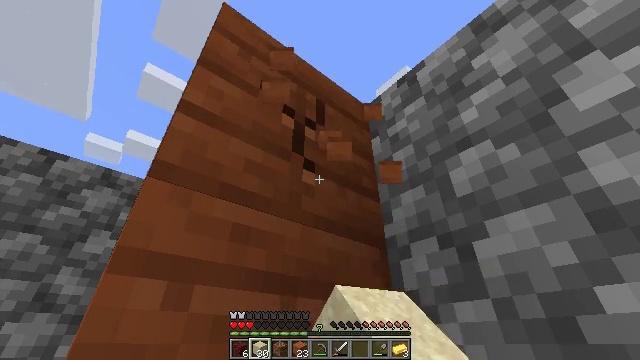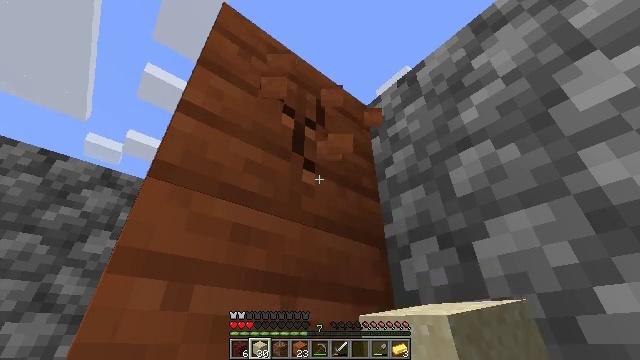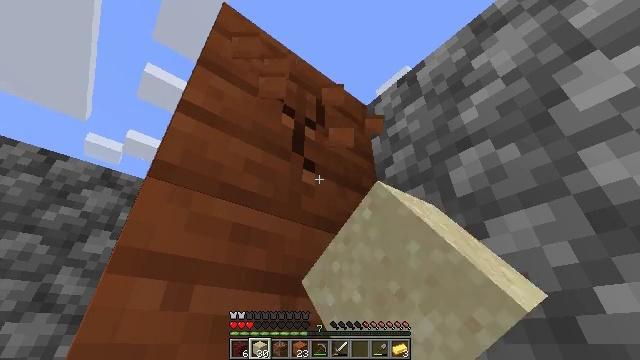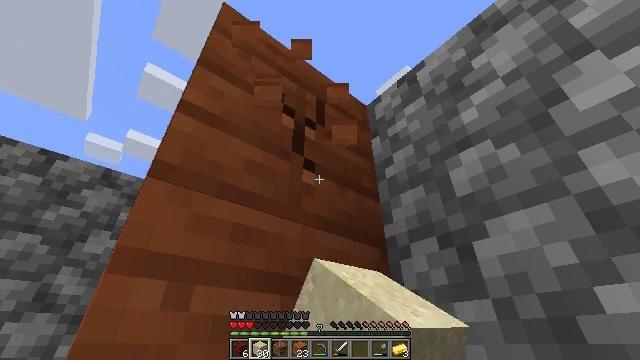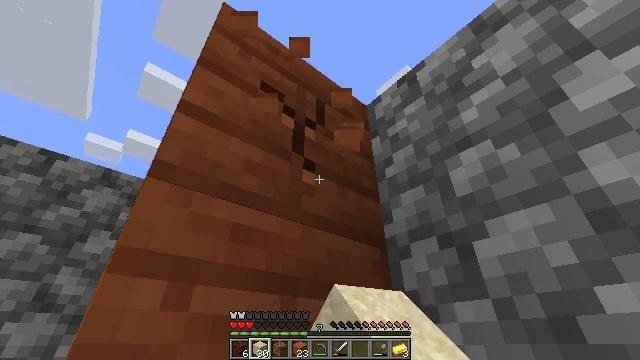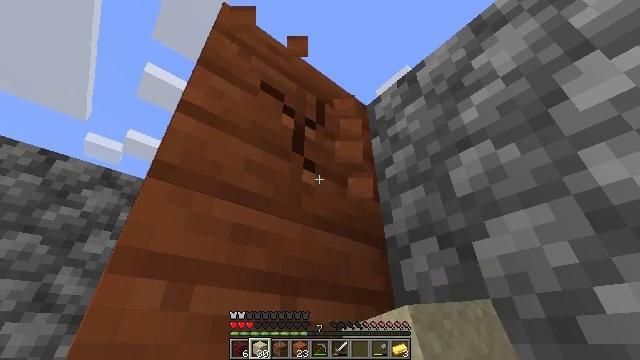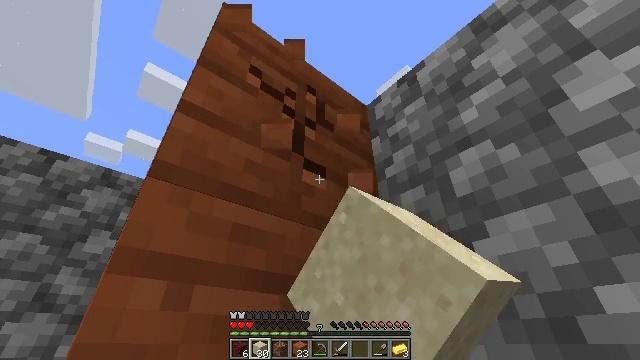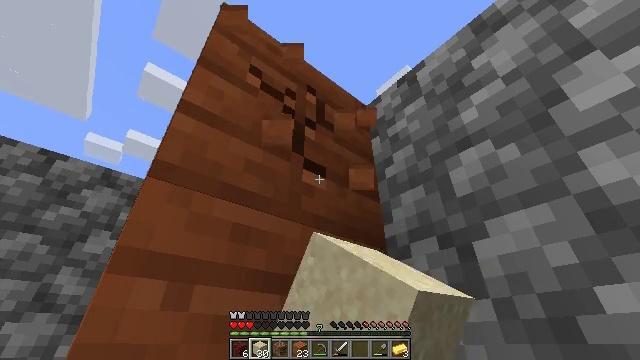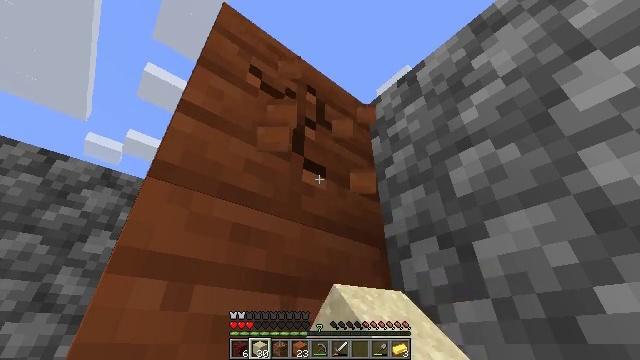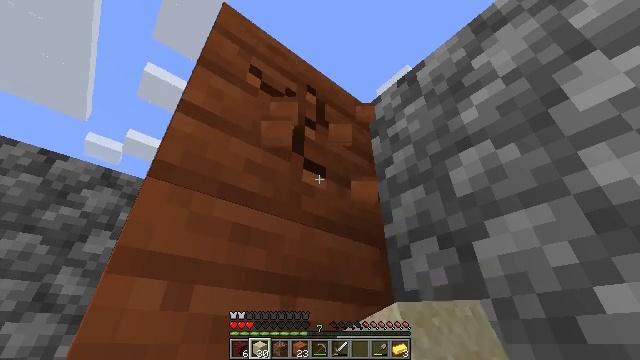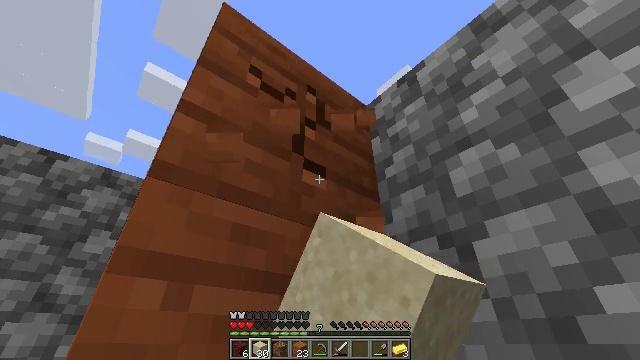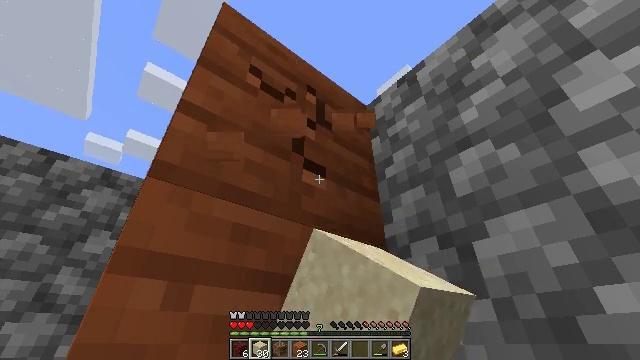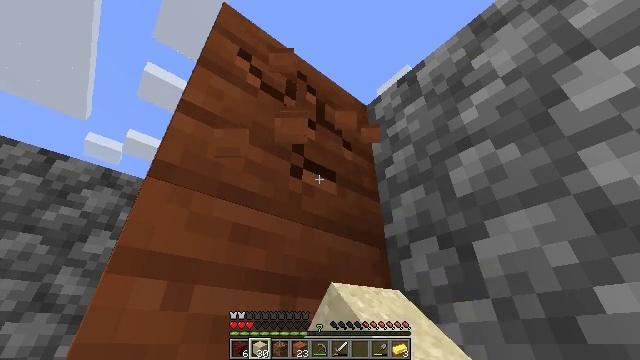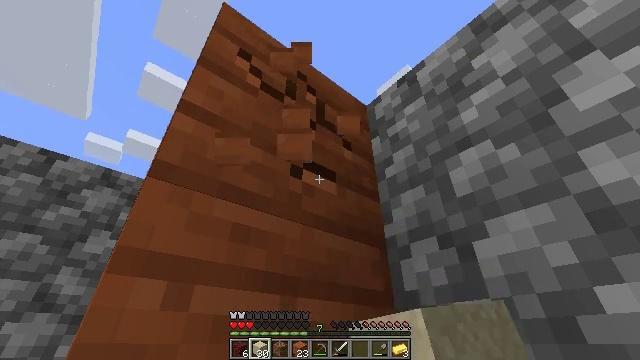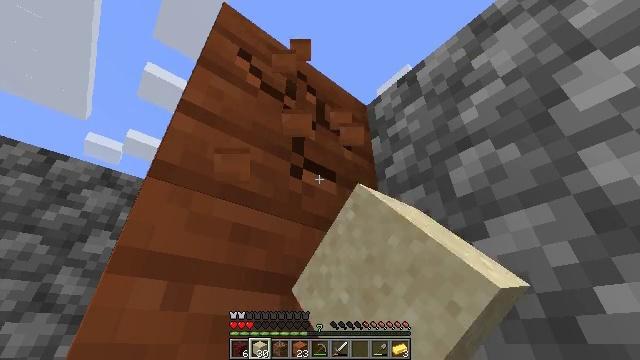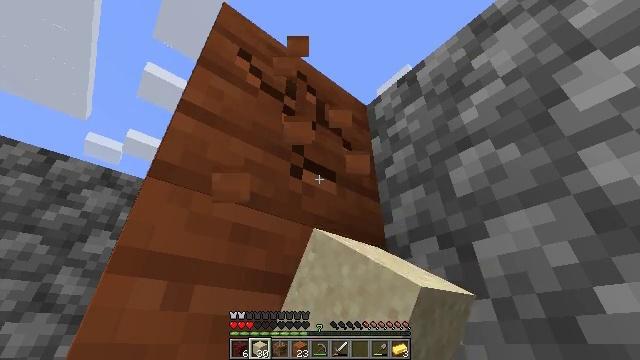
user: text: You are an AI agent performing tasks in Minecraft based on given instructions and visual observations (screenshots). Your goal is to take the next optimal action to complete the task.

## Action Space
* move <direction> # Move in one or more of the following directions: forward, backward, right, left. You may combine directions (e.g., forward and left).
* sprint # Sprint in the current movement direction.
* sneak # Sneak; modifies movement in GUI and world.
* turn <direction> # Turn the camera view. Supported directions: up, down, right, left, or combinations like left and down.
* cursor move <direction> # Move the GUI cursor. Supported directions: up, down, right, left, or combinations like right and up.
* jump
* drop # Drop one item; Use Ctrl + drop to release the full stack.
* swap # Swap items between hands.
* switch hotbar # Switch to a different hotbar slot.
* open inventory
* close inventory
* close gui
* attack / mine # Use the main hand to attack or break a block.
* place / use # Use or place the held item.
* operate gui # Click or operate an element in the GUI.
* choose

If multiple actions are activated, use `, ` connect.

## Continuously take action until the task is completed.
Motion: motion action
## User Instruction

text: Attack the acacia planks to recycle them.
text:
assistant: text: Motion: attack / mine
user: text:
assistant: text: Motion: attack / mine
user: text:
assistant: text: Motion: attack / mine
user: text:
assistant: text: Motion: attack / mine
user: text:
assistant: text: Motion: attack / mine
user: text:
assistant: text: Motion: attack / mine
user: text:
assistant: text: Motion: attack / mine
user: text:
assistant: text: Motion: attack / mine
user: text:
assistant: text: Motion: attack / mine
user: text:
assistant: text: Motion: attack / mine
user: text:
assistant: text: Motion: attack / mine
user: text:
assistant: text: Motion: attack / mine
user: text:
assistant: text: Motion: attack / mine
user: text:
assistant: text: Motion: attack / mine
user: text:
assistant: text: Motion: attack / mine
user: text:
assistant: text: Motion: attack / mine
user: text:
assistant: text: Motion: attack / mine
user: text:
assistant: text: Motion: attack / mine
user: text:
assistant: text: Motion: attack / mine
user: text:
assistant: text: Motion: attack / mine
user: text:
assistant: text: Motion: attack / mine
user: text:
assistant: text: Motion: attack / mine
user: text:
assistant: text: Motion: attack / mine
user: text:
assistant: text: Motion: attack / mine
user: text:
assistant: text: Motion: attack / mine
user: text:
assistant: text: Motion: attack / mine
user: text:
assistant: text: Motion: attack / mine
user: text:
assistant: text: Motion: attack / mine
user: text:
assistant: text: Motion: attack / mine
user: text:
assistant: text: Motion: attack / mine